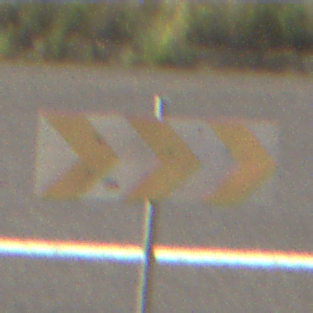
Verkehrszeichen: RichtungstafelnInKurvenGrossLinks
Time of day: MorningAfternoon
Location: Outdoor (RoadRail)
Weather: PartlyCloudy
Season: NotSpecified
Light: Natural